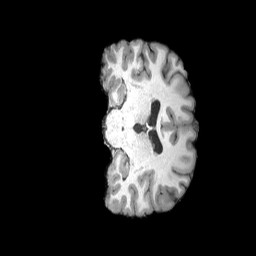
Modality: T1w
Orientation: coronal
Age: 21
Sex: male